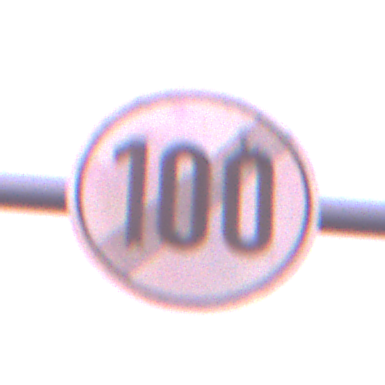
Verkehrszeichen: EndeGeschwindigkeit100
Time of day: SunriseSunset
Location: Outdoor (Urban)
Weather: PartlyCloudy
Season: NotSpecified
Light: Natural